Interaction volume radius: 5 \u00c5
Interaction volume height: 15 \u00c5
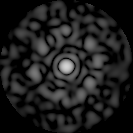
Disorder parameter: 0.901